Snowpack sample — Buffalo Mountain, Silverthorne, Colorado, USA (1/25/25, 10:11 AM MST)
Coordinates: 39.6222, -106.1139
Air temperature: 22 °F
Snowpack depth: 110 cm
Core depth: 20 cm
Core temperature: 48.2 °F
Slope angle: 12°, slope face: 102°
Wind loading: high
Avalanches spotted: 0
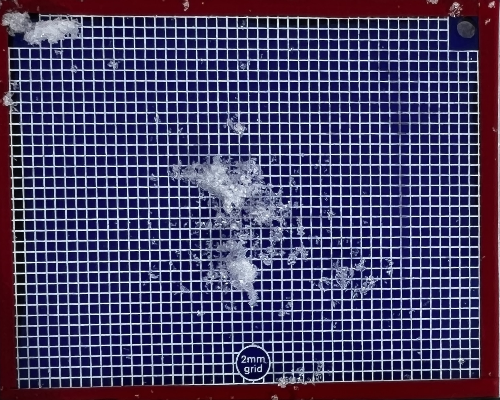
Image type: profile
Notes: No avalanches nearby, collected on the outskirts of a fire break 15 meters from the treeline, on way to Buffalo and Red Mountain